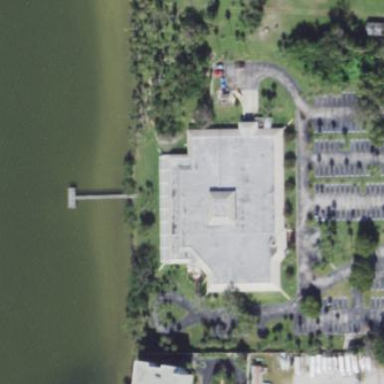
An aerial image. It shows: Office building.